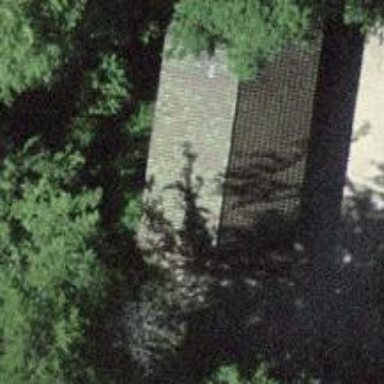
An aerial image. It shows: Cabin.